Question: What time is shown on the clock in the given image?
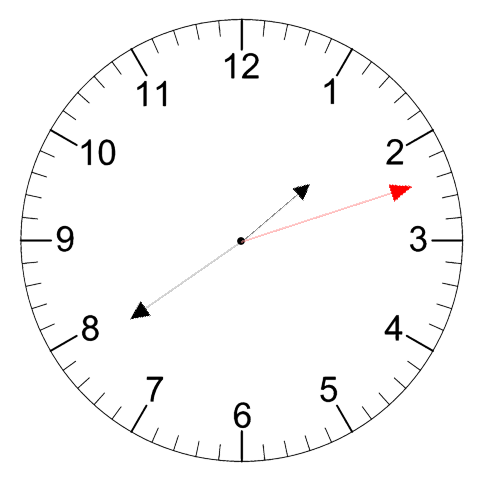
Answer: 01:39:12